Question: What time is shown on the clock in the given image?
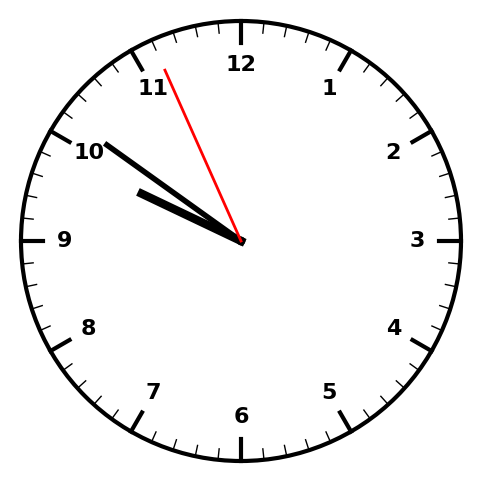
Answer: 09:50:56